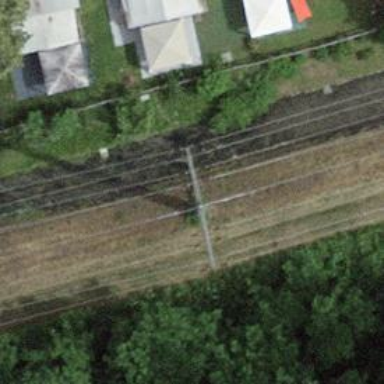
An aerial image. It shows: Power line is depicted.